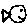
Label: fish